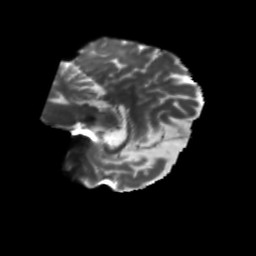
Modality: T2w
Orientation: sagittal
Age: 56
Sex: female
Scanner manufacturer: siemens
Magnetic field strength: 3 T
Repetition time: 5.47 s
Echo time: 0.0854 s